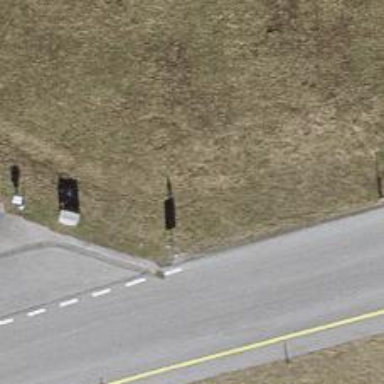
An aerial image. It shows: Bus stop with platform for public transport.